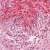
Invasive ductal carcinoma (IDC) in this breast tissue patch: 1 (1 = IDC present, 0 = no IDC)